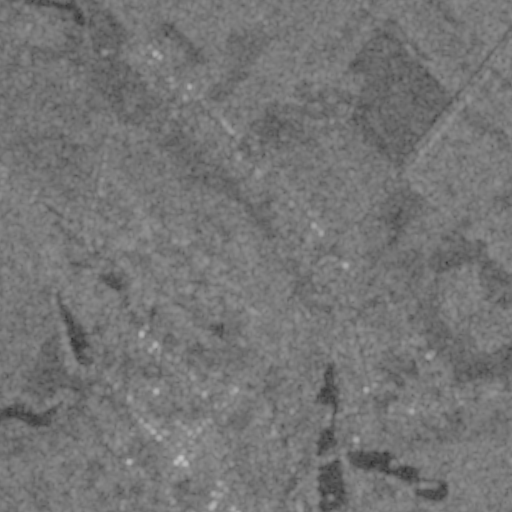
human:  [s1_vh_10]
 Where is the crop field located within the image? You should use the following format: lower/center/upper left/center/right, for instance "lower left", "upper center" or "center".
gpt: The crop field is located in the lower left of the image.
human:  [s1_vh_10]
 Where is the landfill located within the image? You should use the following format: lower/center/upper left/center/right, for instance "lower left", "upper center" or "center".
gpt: The landfill is located in the center right of the image.
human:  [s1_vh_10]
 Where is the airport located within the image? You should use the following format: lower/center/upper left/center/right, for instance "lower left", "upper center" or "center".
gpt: There is no airport in the image.

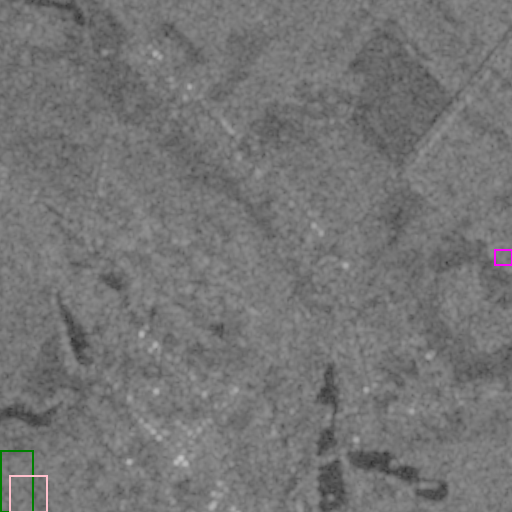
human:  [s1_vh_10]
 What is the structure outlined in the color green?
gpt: The structure outlined in green is a crop field.
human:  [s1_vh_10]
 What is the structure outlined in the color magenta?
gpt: The structure outlined in magenta is a landfill.
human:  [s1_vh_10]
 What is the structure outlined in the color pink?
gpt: The structure outlined in pink is a park.
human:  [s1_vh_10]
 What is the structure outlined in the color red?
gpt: There is no red outline.